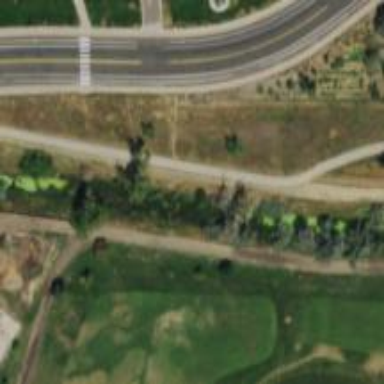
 specifically golf cart path with grade1 tracktype."